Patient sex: M
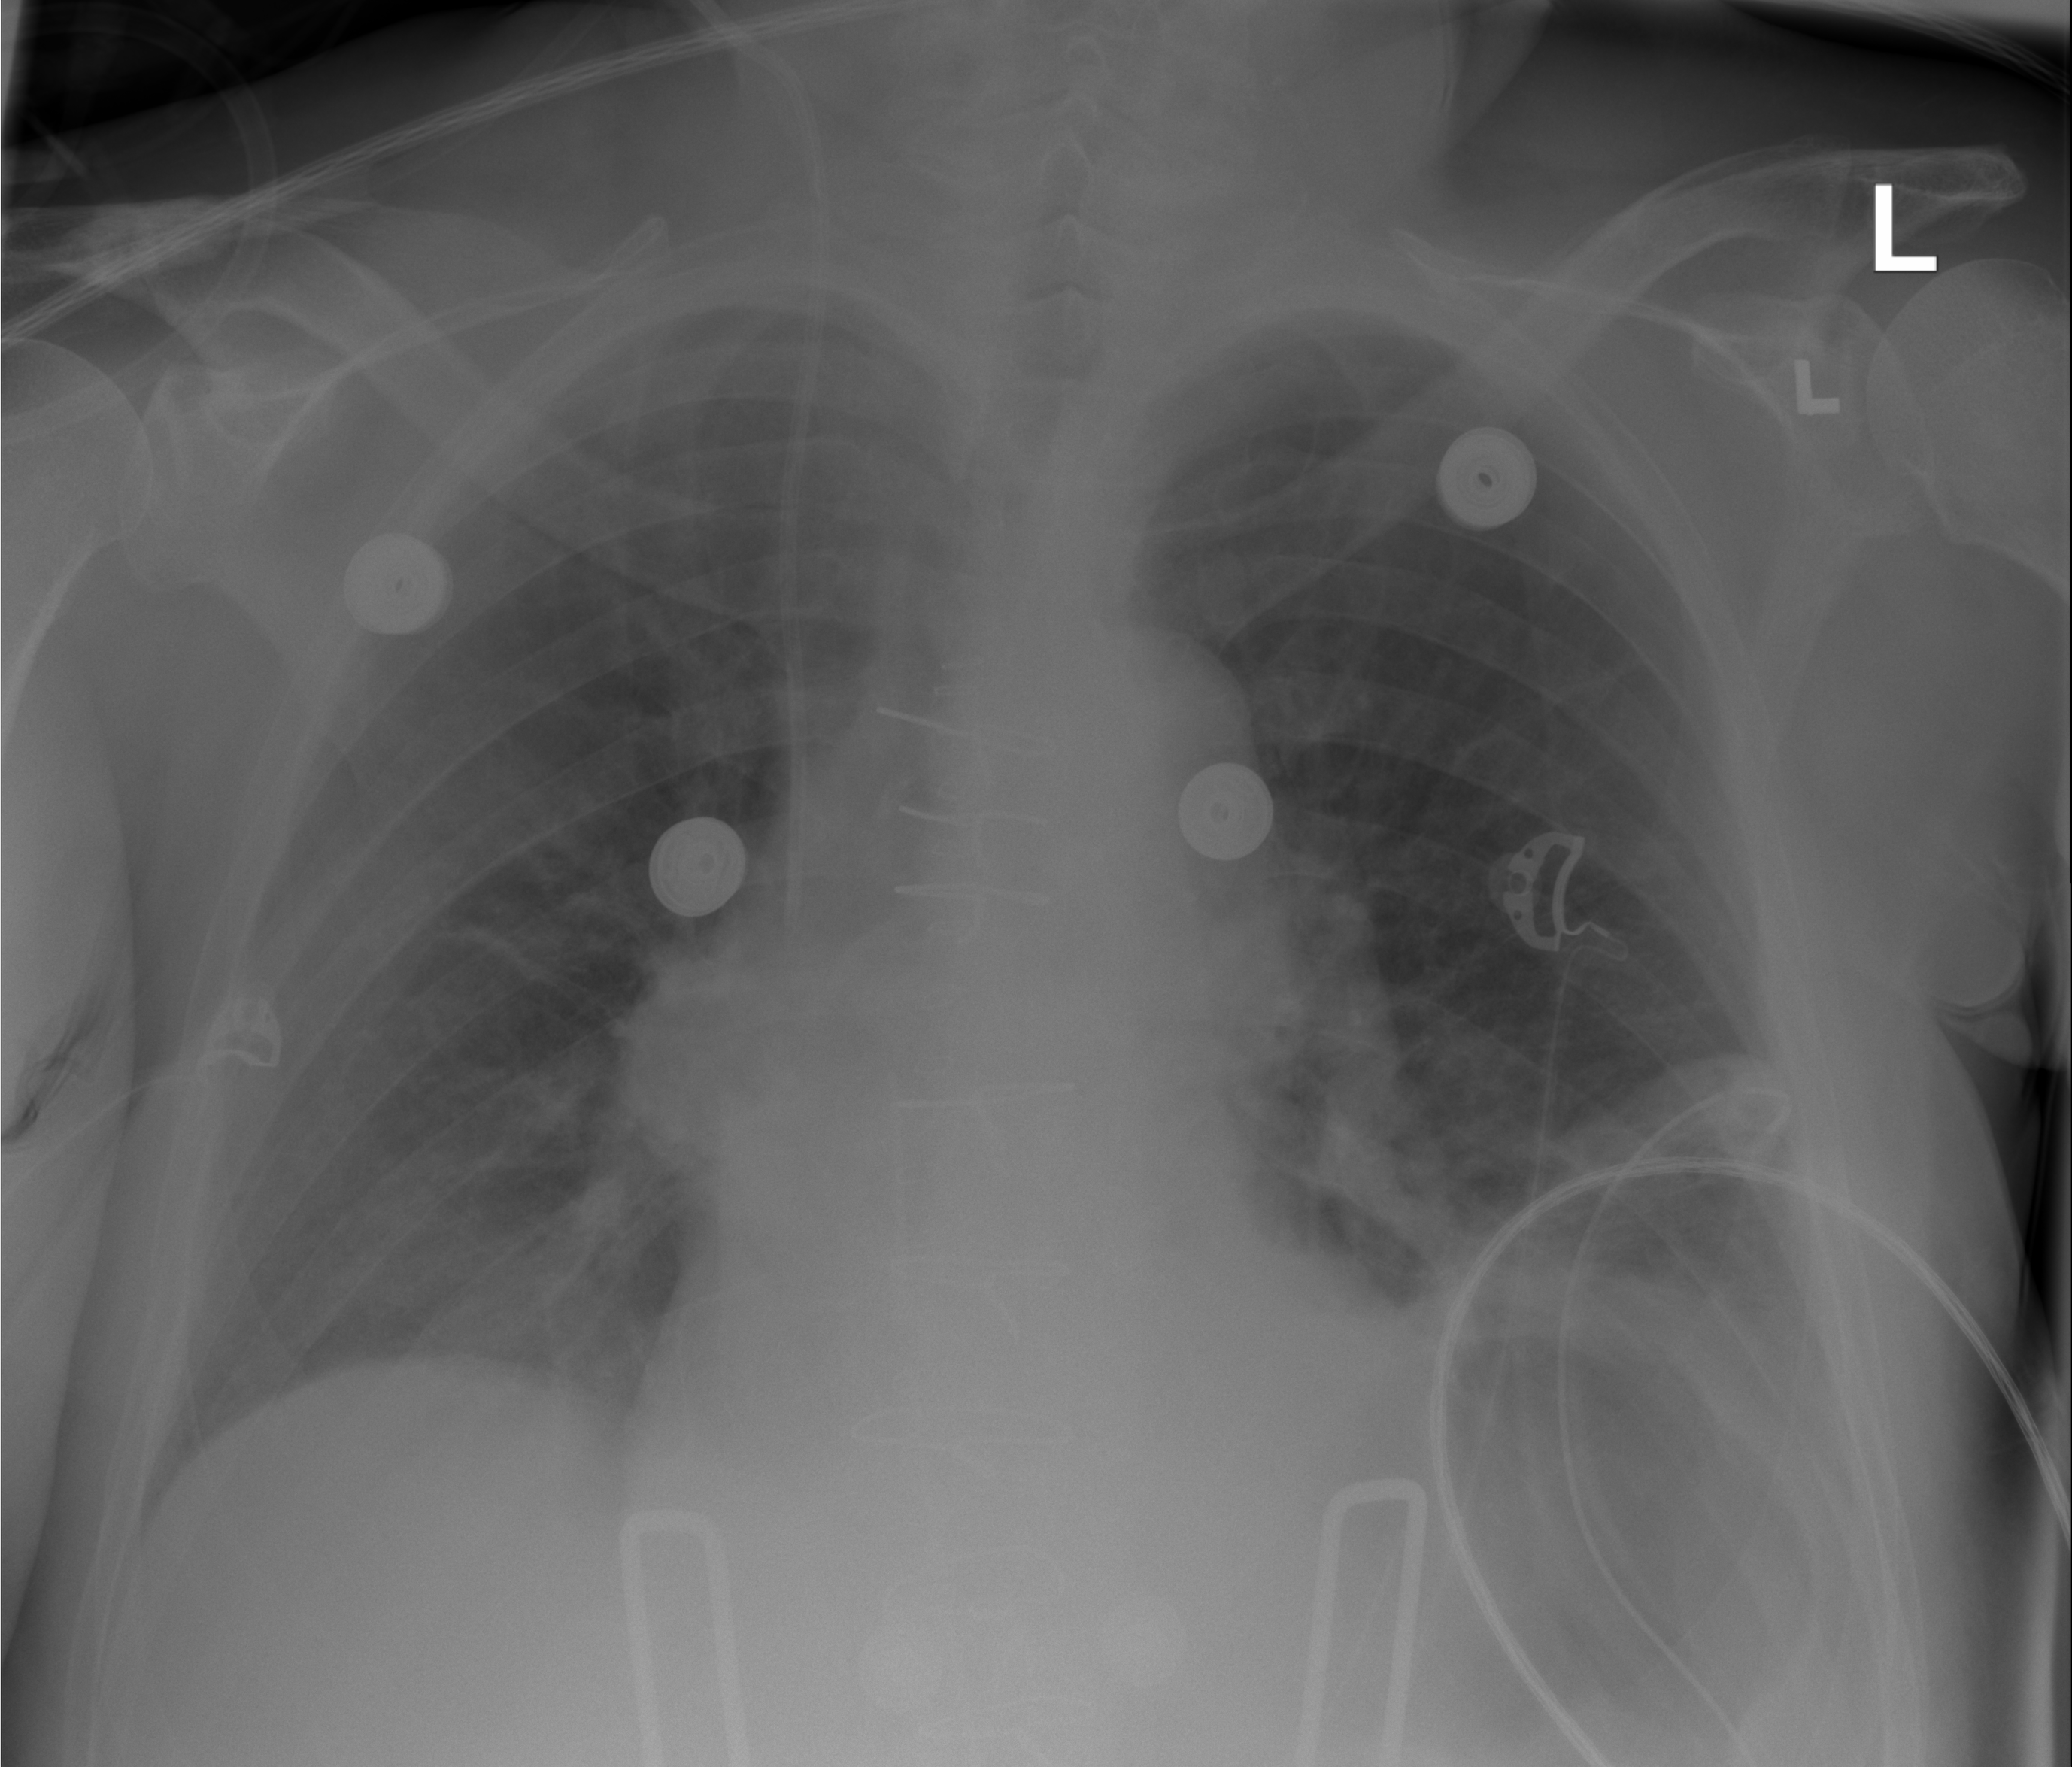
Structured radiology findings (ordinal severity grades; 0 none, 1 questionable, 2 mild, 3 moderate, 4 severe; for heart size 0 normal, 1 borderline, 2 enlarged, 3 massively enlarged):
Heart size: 0
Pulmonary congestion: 0
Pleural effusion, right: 0
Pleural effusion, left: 2
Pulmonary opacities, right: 0
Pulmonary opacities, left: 0
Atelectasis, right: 0
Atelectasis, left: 2